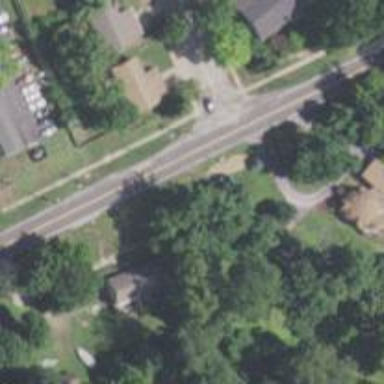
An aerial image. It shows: Utility pole.